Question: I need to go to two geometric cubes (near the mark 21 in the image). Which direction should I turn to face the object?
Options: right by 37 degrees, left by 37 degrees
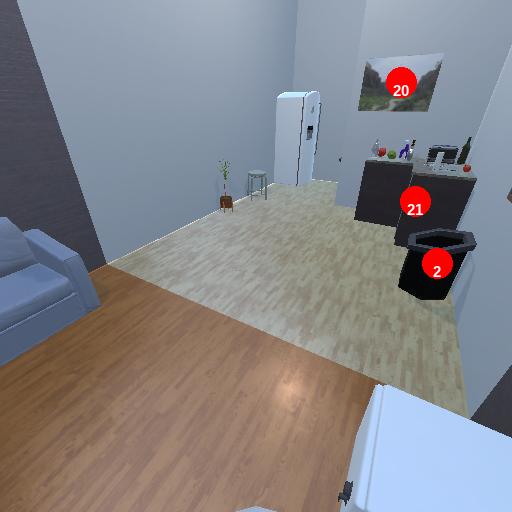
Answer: right by 37 degrees